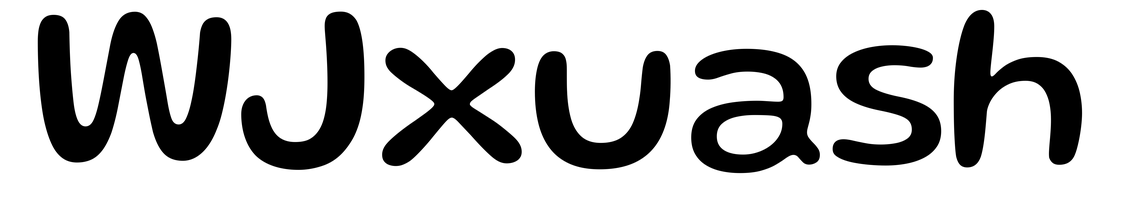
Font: Gluten_Regular